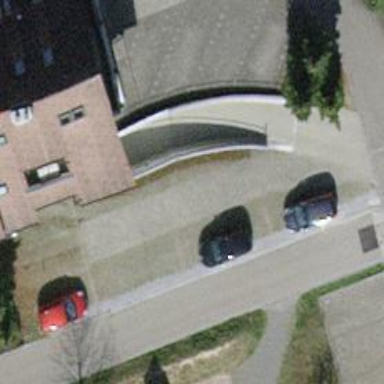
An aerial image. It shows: Parking entrance.